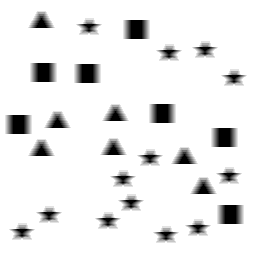
Squares: 7
Triangles: 7
Stars: 13
Total shapes: 27